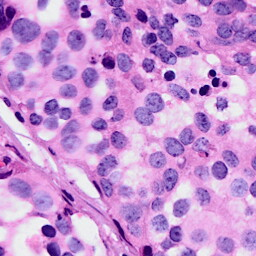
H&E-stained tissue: Breast